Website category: book
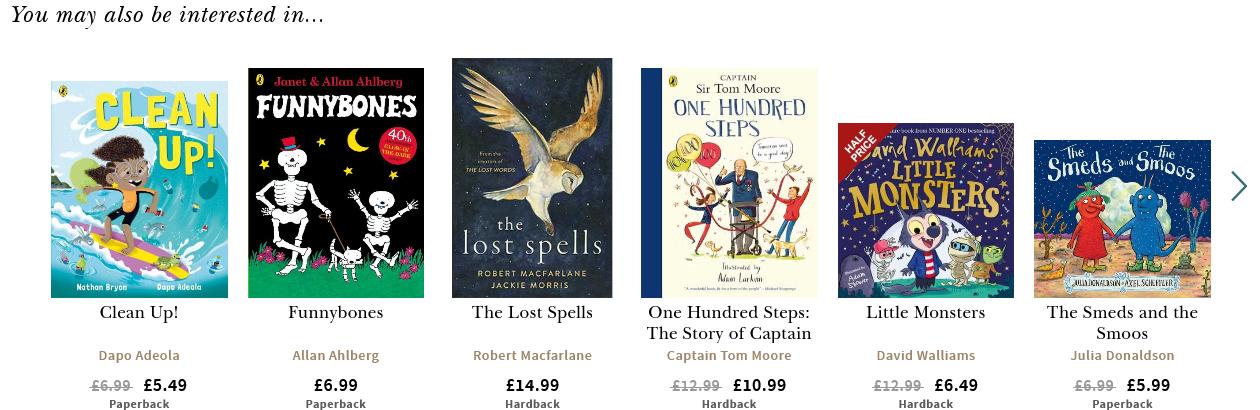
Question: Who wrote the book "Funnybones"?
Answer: Allan Ahlberg

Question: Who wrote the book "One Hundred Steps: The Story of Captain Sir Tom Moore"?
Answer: Captain Tom Moore

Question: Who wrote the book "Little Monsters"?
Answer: David Walliams

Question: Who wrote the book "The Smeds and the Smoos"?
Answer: Julia Donaldson

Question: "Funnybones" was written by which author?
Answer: Allan Ahlberg

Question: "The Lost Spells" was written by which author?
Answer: Robert Macfarlane

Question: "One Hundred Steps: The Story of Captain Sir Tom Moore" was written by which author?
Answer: Captain Tom Moore

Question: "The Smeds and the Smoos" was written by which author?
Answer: Julia Donaldson

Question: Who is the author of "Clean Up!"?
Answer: Dapo Adeola

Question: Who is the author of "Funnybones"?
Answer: Allan Ahlberg

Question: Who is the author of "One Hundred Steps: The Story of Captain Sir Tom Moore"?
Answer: Captain Tom Moore

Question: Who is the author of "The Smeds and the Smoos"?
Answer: Julia Donaldson

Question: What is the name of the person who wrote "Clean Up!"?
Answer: Dapo Adeola

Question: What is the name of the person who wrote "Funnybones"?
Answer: Allan Ahlberg

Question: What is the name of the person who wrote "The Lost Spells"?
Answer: Robert Macfarlane

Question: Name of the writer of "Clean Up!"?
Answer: Dapo Adeola

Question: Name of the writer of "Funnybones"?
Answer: Allan Ahlberg

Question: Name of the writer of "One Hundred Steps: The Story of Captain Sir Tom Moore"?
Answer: Captain Tom Moore

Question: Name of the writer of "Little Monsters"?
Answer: David Walliams

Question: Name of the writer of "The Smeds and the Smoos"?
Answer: Julia Donaldson

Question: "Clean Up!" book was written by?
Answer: Dapo Adeola

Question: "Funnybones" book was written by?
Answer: Allan Ahlberg

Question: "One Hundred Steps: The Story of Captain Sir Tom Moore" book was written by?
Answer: Captain Tom Moore

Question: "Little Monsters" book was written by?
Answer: David Walliams

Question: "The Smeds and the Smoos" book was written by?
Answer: Julia Donaldson

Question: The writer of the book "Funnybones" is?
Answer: Allan Ahlberg

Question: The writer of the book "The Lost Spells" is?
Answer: Robert Macfarlane

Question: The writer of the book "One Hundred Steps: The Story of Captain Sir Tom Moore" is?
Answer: Captain Tom Moore

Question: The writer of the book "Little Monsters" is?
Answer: David Walliams

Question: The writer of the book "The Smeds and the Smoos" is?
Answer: Julia Donaldson

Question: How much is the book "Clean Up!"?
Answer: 5.49

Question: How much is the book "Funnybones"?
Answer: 6.99

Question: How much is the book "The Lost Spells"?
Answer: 14.99

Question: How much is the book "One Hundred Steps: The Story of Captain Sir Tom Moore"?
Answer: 10.99

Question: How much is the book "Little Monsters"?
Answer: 6.49

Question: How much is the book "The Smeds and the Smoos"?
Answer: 5.99

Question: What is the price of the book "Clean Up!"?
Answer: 5.49

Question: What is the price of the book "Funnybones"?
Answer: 6.99

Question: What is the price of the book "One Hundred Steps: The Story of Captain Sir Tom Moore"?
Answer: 10.99

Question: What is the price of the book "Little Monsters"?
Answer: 6.49

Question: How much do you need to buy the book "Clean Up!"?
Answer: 5.49

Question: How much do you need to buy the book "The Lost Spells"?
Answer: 14.99

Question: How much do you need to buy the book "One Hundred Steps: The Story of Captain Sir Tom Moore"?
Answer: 10.99

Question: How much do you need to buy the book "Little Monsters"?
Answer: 6.49

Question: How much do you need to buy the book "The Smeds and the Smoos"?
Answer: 5.99

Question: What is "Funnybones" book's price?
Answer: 6.99

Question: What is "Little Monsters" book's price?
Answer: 6.49

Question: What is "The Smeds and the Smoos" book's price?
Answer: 5.99

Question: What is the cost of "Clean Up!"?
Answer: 5.49

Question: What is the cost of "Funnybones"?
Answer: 6.99

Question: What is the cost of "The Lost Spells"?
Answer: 14.99

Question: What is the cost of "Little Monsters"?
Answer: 6.49

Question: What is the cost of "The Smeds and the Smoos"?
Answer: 5.99

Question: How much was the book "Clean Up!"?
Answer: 5.49

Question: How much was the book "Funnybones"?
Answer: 6.99

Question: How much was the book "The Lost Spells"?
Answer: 14.99

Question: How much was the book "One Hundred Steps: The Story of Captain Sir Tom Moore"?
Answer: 10.99

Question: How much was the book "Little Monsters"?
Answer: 6.49

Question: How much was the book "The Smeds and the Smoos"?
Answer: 5.99

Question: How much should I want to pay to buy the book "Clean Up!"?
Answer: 5.49

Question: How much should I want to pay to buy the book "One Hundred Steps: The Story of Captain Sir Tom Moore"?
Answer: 10.99

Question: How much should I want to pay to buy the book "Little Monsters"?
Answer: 6.49

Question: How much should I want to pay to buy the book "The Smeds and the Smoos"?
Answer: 5.99

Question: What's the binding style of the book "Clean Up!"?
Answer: Paperback